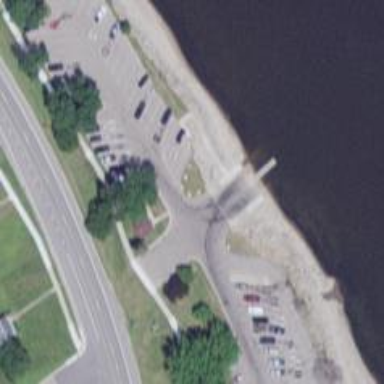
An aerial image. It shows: Slipway on leisure land.